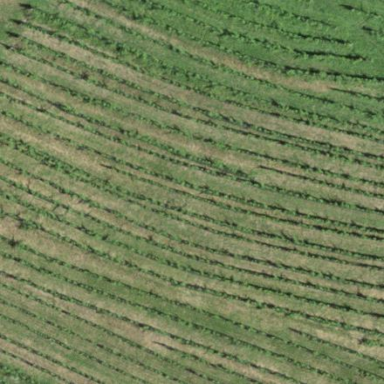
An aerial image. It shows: Vineyard.